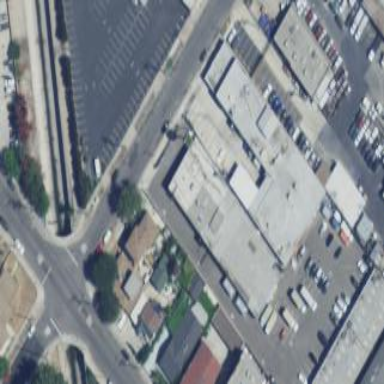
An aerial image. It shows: Industrial building.